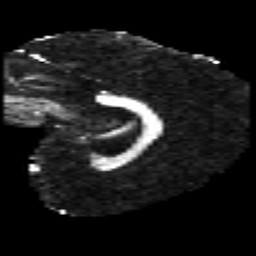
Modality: FA
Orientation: sagittal
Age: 27
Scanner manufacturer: philips
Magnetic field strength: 3 T
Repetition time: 8.604 s
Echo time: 0.1268 s